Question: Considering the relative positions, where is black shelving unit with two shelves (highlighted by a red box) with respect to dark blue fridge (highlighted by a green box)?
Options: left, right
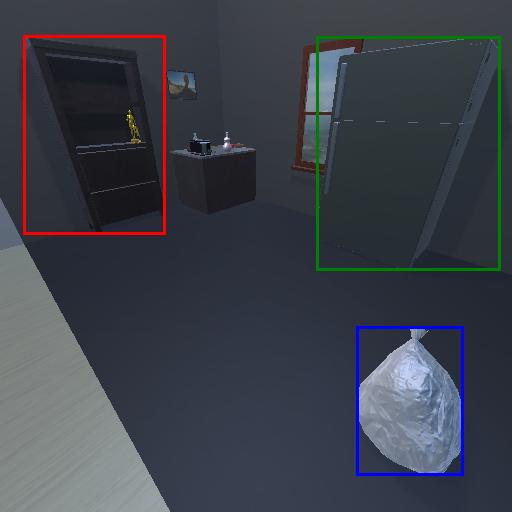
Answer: left